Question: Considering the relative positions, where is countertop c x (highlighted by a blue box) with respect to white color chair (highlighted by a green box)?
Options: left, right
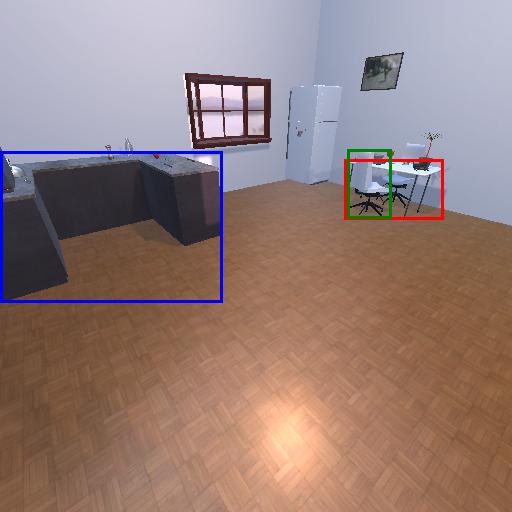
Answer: left